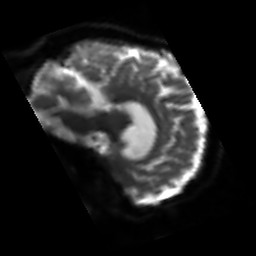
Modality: sbref
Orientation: sagittal
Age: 64
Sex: male
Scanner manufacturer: siemens
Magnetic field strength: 3 T
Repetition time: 3.2 s
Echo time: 0.081 s